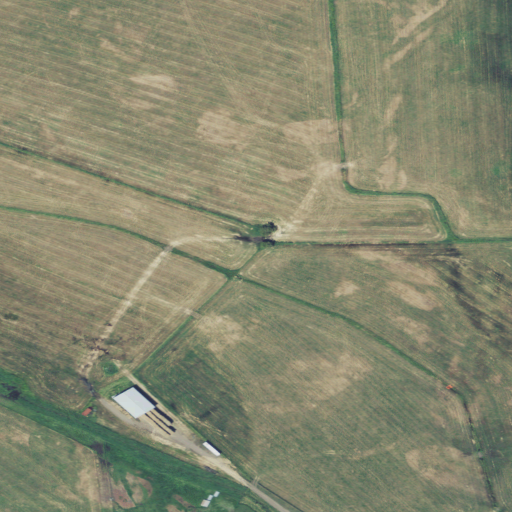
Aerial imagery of valley in Oregon named Lower Valley containing pasture and low intensity development